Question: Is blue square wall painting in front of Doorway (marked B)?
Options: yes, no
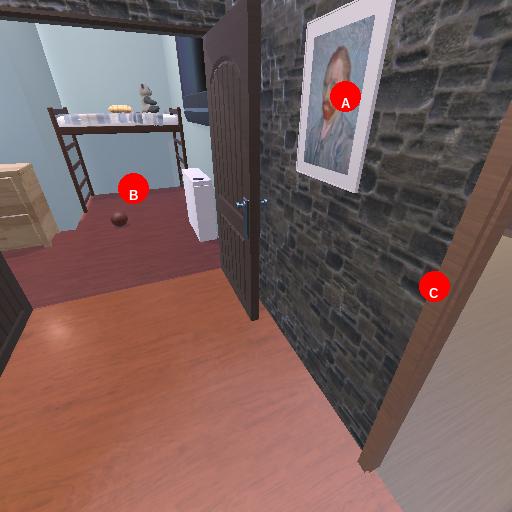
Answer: yes